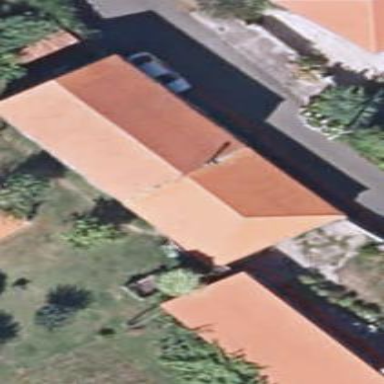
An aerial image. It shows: Simple house.